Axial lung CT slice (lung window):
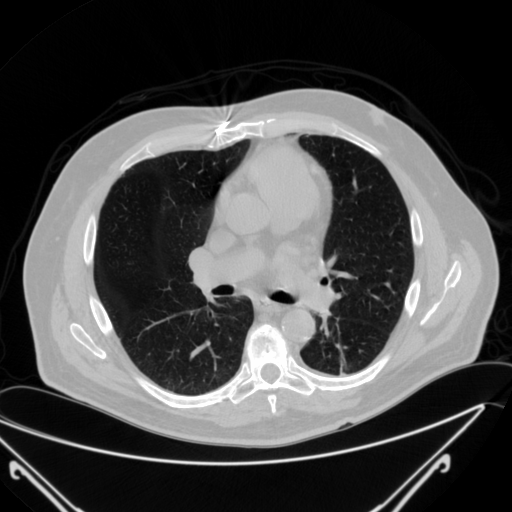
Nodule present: no